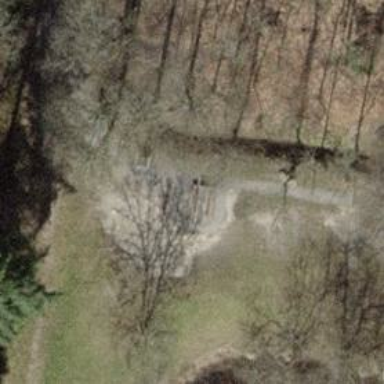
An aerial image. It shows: Picnic site with barbecue amenities available.